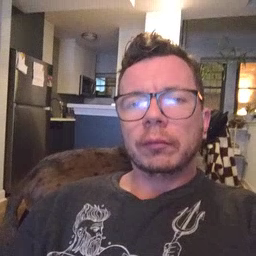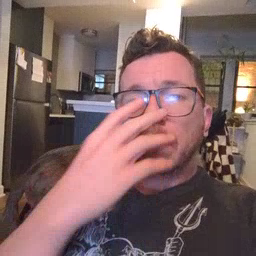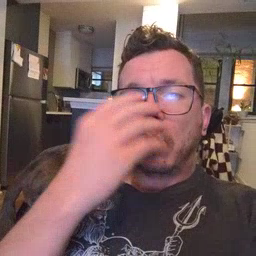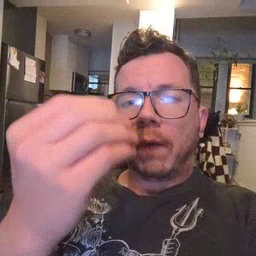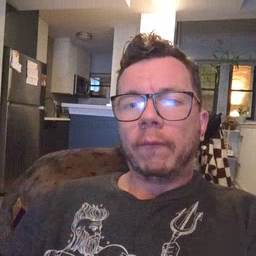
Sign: wolf